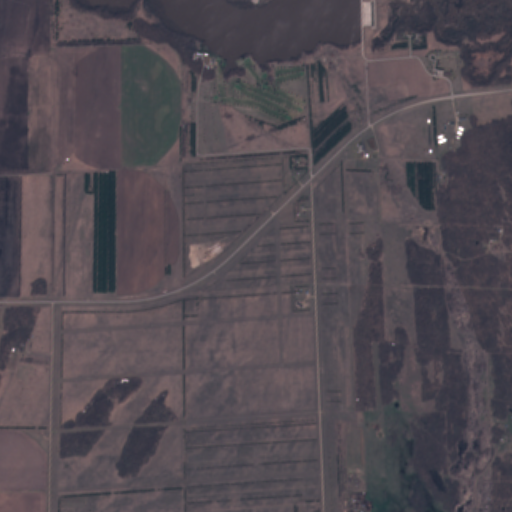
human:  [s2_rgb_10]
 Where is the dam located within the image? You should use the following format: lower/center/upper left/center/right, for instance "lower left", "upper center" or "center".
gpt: The dam is located in the upper right of the image.
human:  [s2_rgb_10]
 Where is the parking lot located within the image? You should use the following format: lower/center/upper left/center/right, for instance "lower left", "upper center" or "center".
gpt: The parking lot is located in the upper right of the image.
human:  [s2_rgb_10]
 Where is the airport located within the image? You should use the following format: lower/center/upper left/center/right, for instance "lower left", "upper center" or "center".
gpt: There is no airport in the image.